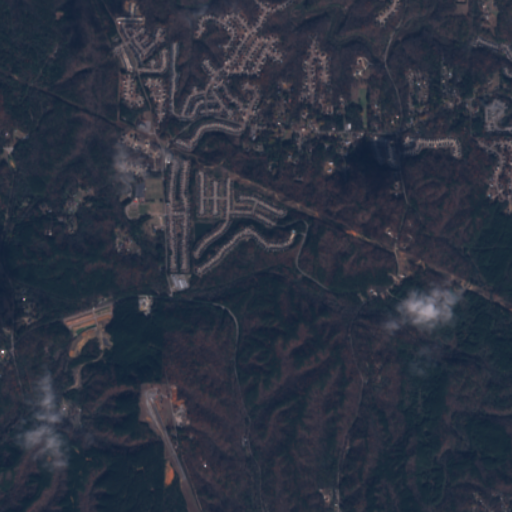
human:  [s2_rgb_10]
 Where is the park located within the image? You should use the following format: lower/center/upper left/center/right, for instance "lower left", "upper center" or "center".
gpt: The park is located in the center left of the image.
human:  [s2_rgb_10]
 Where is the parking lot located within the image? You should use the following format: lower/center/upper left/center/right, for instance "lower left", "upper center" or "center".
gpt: The parking lot is located in the center left of the image.
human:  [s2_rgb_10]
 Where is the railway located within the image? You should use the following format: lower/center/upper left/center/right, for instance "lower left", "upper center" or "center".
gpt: The railway is located in the left of the image.
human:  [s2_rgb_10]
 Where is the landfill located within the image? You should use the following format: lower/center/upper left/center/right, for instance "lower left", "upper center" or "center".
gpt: There is no landfill in the image.